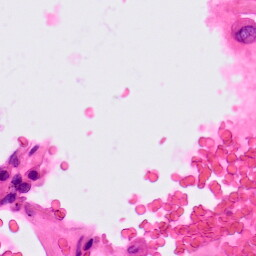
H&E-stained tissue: Lung